Interaction volume radius: 10 \u00c5
Interaction volume height: 30 \u00c5
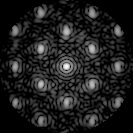
Disorder parameter: 0.3053